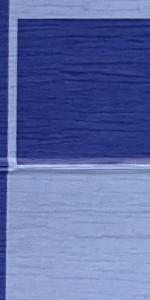
Label: Empty